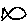
Label: fish